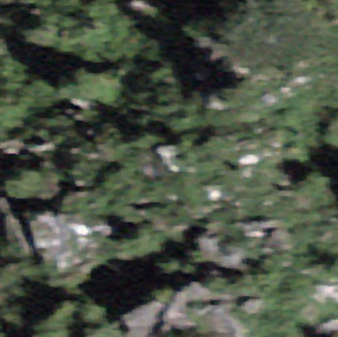
Label: bouldering_area